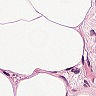
Metastatic tissue present: no